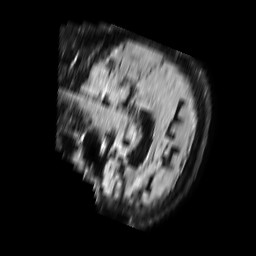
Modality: FLAIR
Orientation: sagittal
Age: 66
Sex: male
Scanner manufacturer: philips
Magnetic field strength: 1.5 T
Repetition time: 6 s
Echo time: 0.1032 s